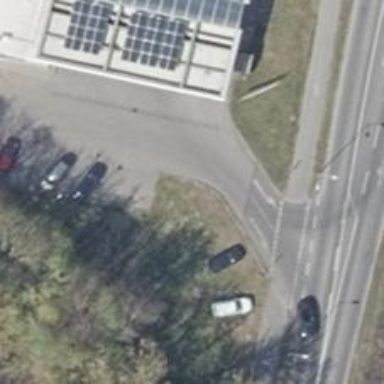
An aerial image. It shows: Paved service road leading to fuel station.